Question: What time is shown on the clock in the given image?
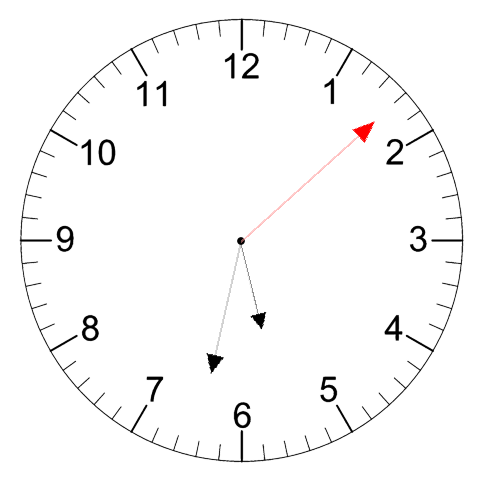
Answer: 05:32:08